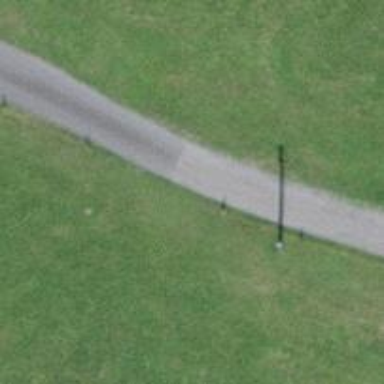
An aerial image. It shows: Asphalt track with grade1 tracktype.